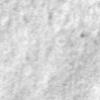
Label: no_change